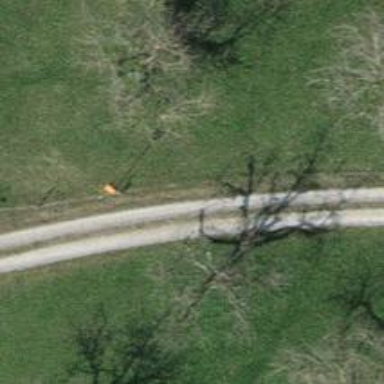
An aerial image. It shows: Pipeline marker.